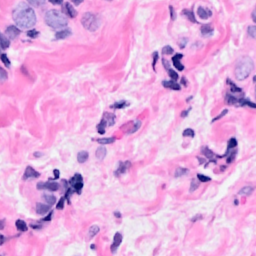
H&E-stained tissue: Breast